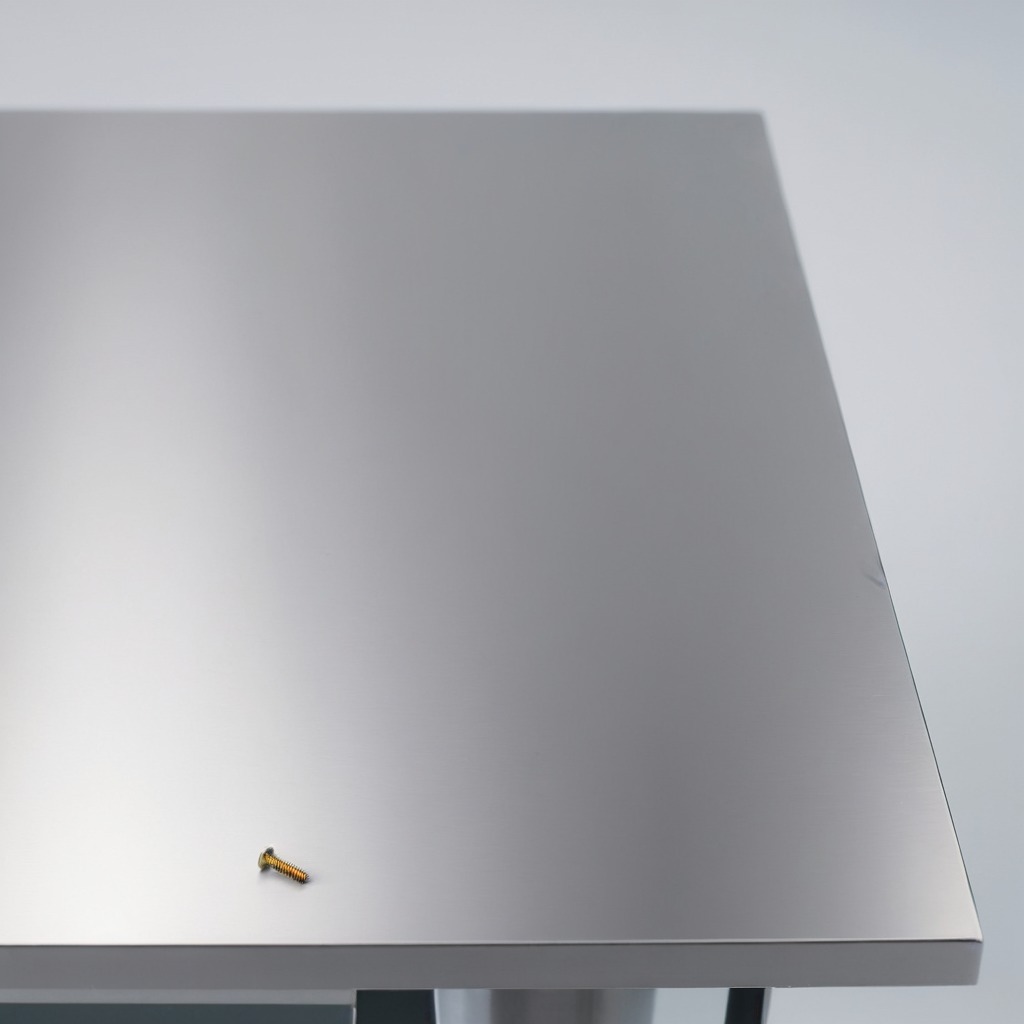
A metal screw is lying on the stainless steel table in a high-end prototyping lab.